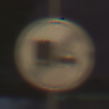
Verkehrszeichen: EndeUeberholverbotKraftfahrzeuge
Umgebung: Outdoor, Suburban
Tageszeit: Night
Wetter: PartlyCloudy
Licht: Artificial
Jahreszeit: NotSpecified
Kontrast: HighContrast